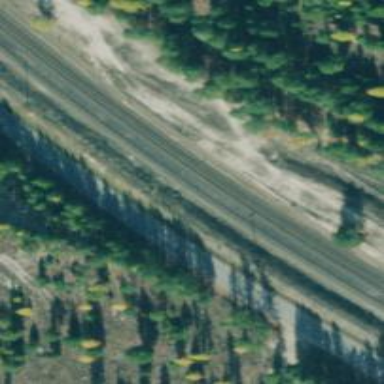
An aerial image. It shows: Railway siding for service.